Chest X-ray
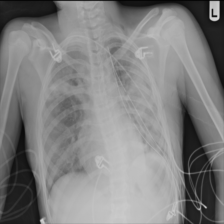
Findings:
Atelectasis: negative
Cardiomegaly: negative
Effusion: negative
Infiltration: negative
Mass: negative
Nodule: negative
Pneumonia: negative
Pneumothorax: negative
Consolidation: negative
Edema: negative
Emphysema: negative
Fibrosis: negative
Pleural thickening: negative
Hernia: negative